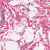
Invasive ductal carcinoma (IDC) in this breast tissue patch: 0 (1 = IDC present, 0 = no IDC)